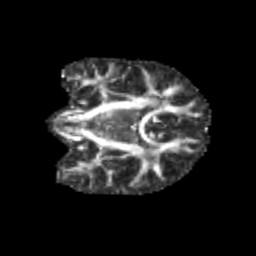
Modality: FA
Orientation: coronal
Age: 9
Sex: male
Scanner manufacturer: siemens
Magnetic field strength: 3 T
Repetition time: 3.8 s
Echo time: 0.07 s